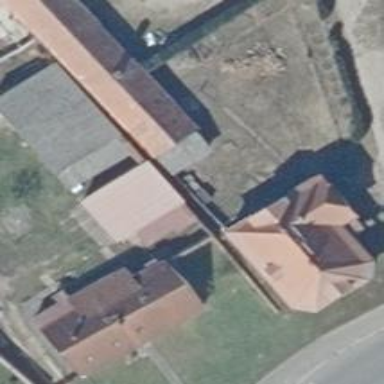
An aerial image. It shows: Building.